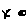
Label: moon